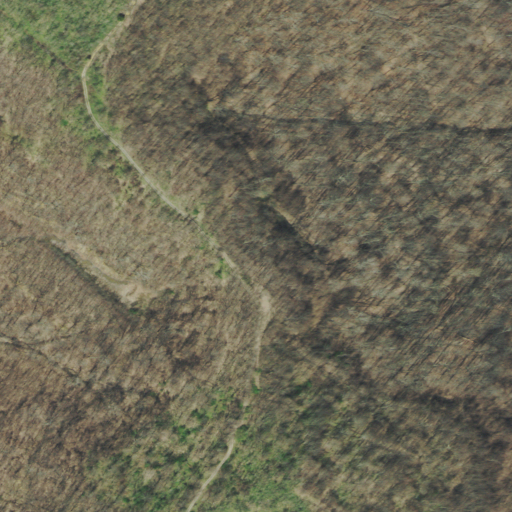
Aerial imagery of gap in Tennessee named Hawk Gap containing only deciduous forest